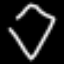
Label: diamond